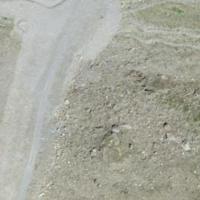
EUNIS habitat code: 31
Species observed at this site:
Saxifraga oppositifolia